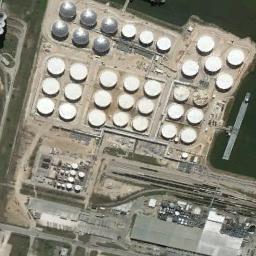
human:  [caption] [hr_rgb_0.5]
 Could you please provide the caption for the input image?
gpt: There are many different sized storage tanks in the factory, And there is a river outside the factory .

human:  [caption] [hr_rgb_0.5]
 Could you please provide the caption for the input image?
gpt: There are two identical storage tanks beside a white house .

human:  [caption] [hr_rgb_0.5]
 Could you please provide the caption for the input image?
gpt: There are many roads beside the storage tanks .

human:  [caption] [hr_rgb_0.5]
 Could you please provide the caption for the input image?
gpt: There are many storage tanks on the bare land next to the water .

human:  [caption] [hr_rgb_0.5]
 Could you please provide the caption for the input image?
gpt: There are many storage tanks arranged neatly .